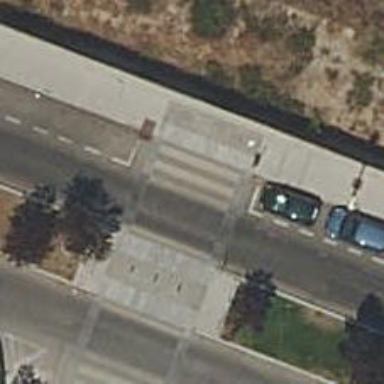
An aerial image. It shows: Pedestrian crossing with zebra markings on the footway.